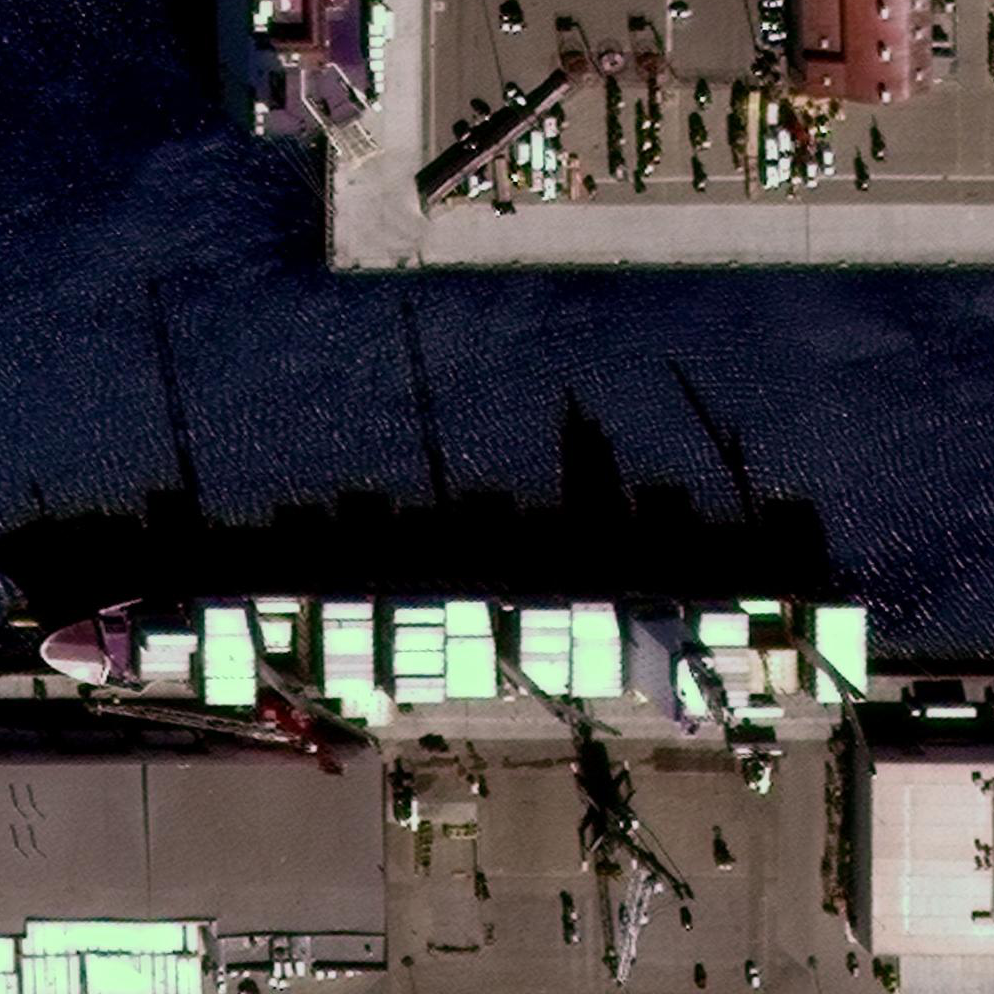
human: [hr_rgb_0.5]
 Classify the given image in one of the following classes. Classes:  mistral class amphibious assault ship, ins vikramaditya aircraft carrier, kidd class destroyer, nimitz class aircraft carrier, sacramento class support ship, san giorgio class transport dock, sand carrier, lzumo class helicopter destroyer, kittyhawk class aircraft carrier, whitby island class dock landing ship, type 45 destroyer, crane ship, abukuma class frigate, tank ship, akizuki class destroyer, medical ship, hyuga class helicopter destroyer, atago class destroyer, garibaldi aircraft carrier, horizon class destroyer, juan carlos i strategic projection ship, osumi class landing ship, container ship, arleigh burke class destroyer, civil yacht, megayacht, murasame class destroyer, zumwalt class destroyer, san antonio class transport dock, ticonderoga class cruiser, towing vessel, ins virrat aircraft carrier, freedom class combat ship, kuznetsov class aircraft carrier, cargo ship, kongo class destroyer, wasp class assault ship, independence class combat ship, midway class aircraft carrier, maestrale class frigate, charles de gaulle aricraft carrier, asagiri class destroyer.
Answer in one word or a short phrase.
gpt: Container ship